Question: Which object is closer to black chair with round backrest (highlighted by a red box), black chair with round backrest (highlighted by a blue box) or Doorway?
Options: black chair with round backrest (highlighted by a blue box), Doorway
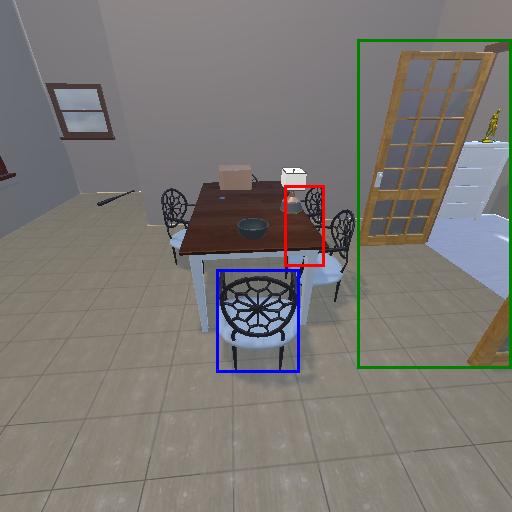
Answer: black chair with round backrest (highlighted by a blue box)